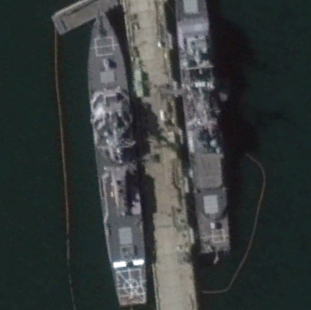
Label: destroyer